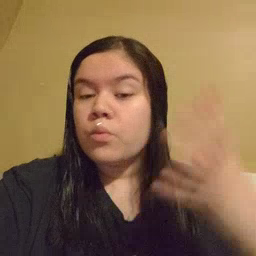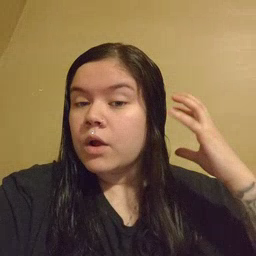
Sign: radio